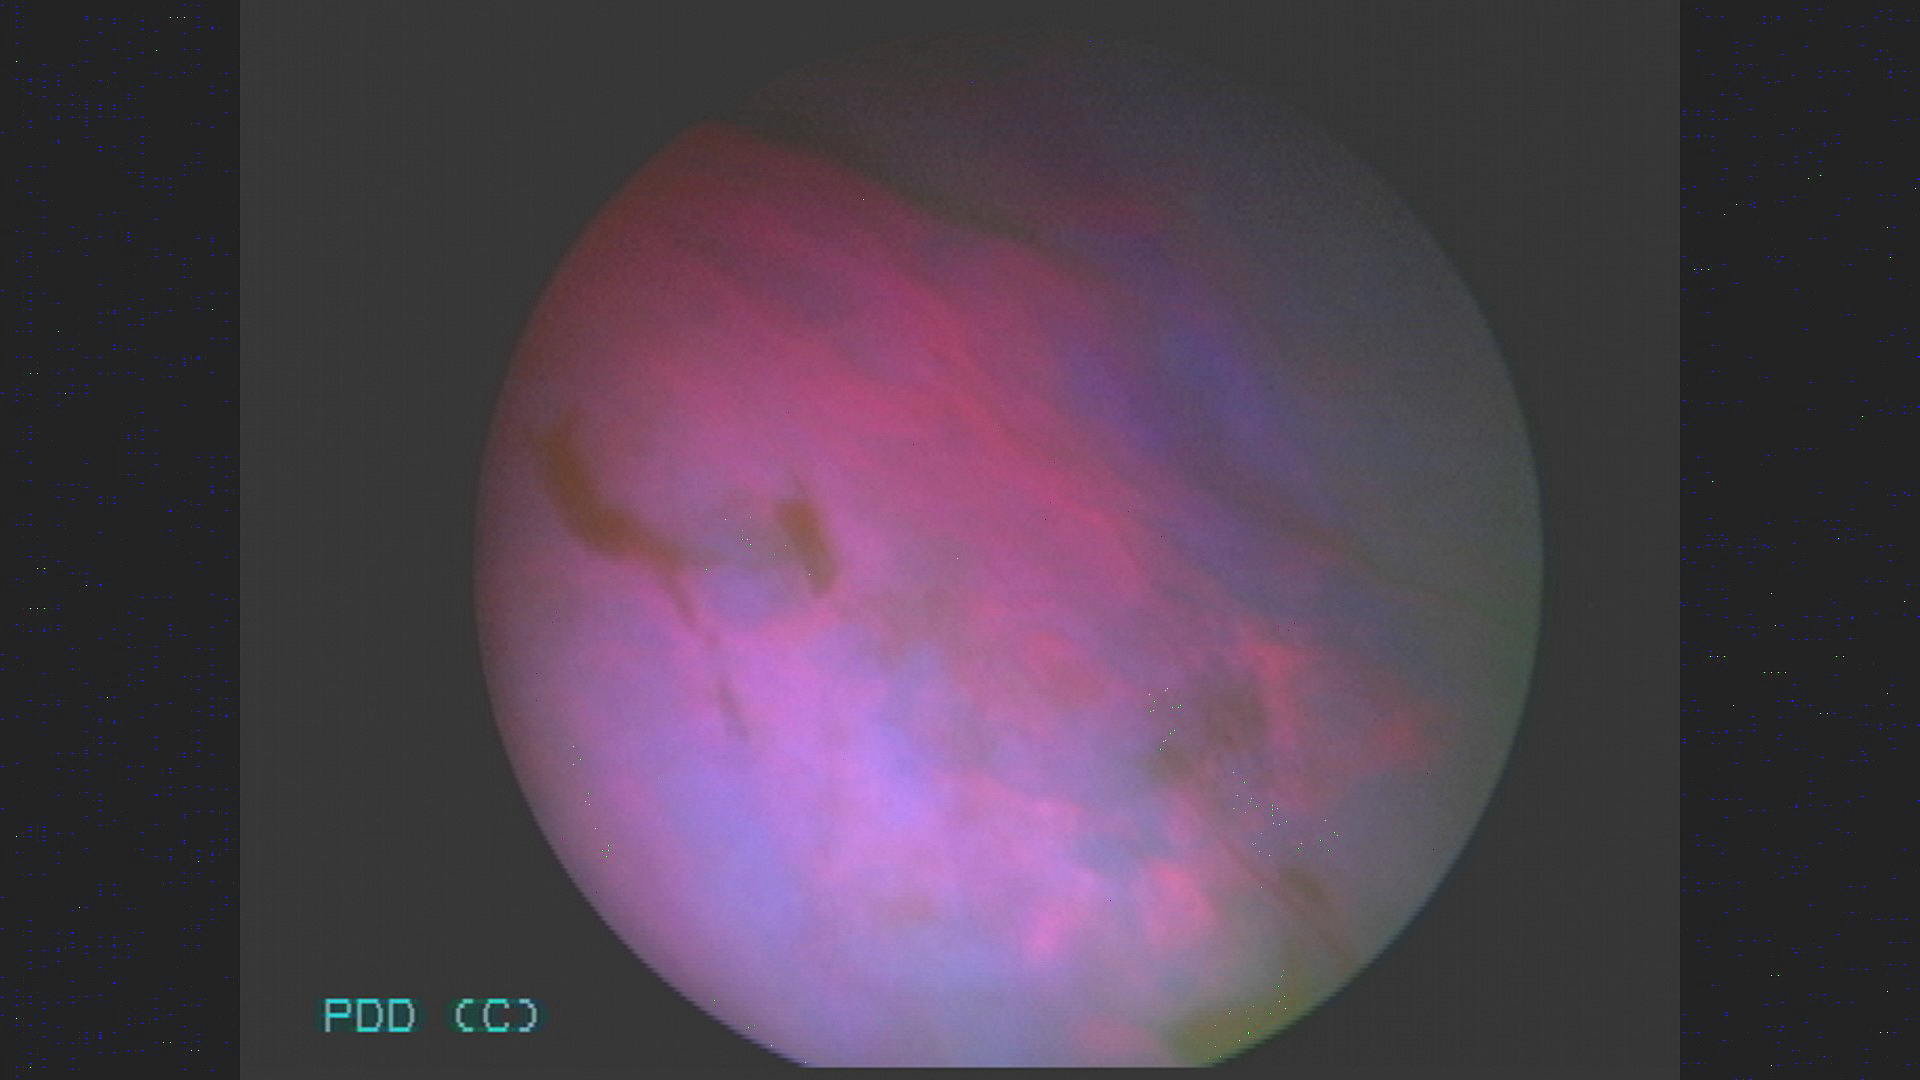
Modality: BLC
Class: Malignant
Subclass: CIS
Lesion: L2
Stage: Tis
Morphology: Non-papillary
Bladder cancer association: Yes